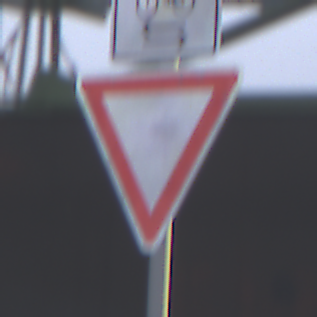
Verkehrszeichen: VorfahrtGewaehren
Zusatzzeichen oben: RichtungsangabeDurchPfeile9
Umgebung: Outdoor, Suburban
Tageszeit: MorningAfternoon
Wetter: Overcast
Licht: Natural
Jahreszeit: NotSpecified
Kontrast: LowContrast